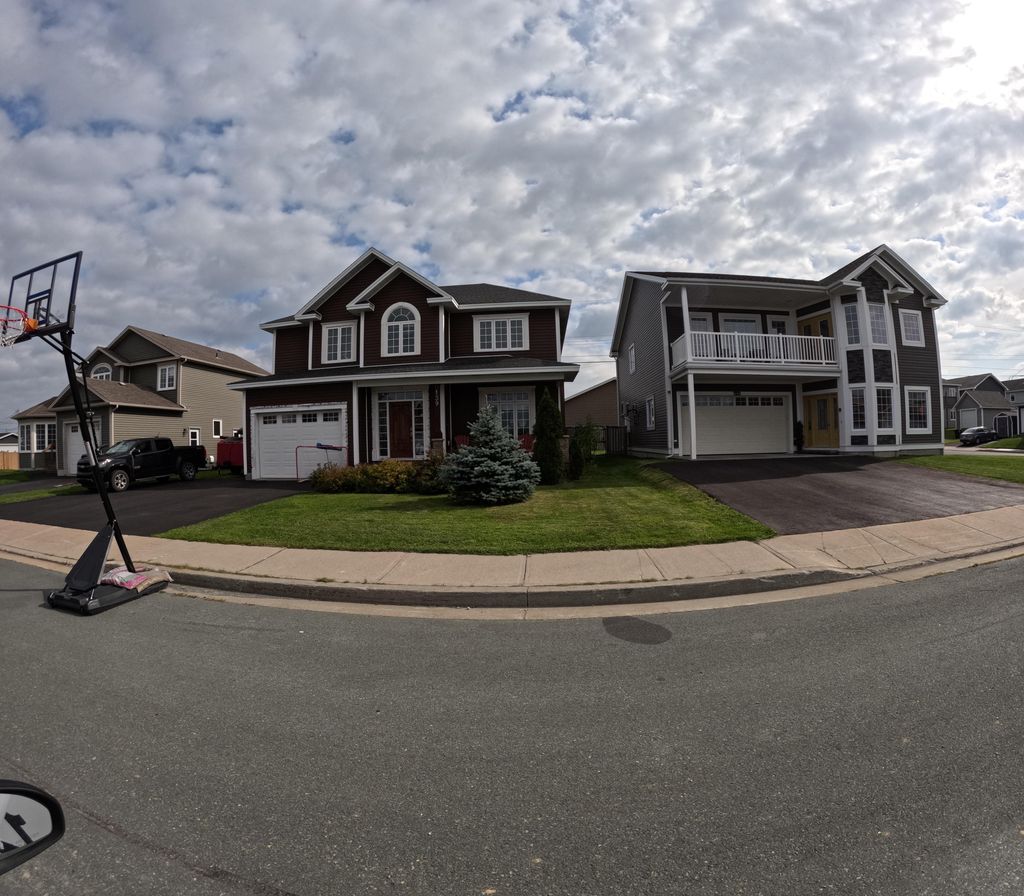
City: st_johns